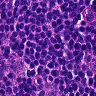
Metastatic tissue present: no